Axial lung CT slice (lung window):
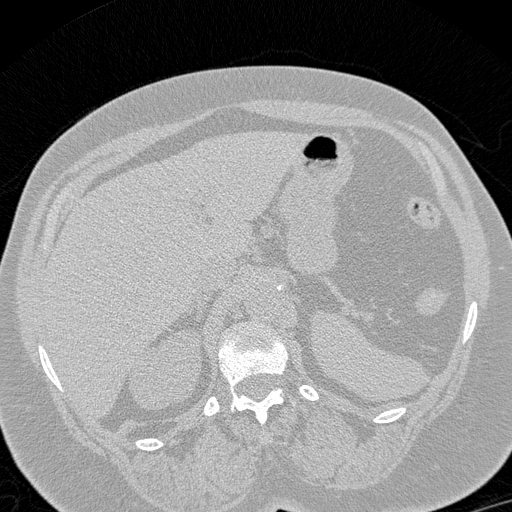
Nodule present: no